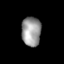
Tissue: skin
Cell type: Epithelial cells
Senescence score: 0.8932
Nuclear area (px): 558
Mean DAPI intensity: 153.208